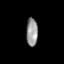
Tissue: lung
Cell type: Endothelial cells
Senescence score: 0.6319
Nuclear area (px): 315
Mean DAPI intensity: 150.59